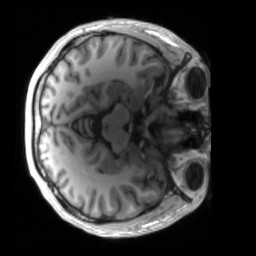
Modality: T1w
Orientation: axial
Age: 23
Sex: male
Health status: ill
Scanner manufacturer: siemens
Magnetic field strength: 3 T
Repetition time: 2.2 s
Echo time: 0.00157 s